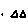
Label: triangle